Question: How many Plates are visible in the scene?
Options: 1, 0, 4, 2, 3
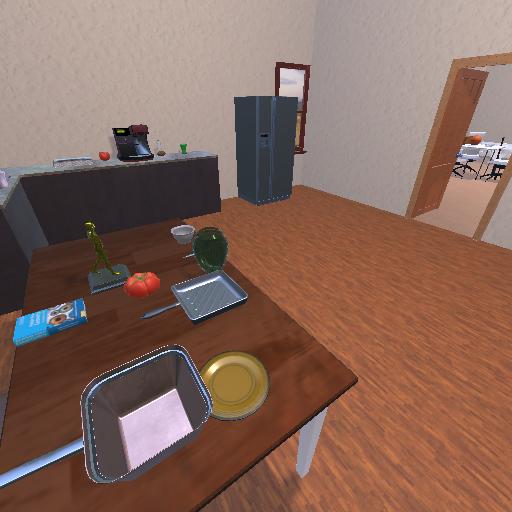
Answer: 1